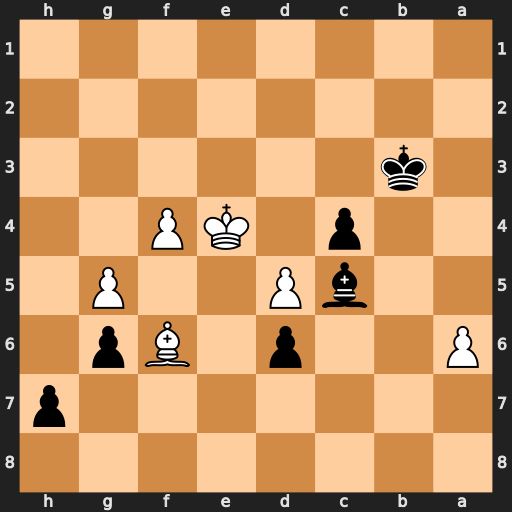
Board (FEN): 8/7p/P2p1Bp1/2bP2P1/2p1KP2/1k6/8/8
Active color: b
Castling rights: -
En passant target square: -
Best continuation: c3 Bxc3 Kxc3 f5 gxf5+